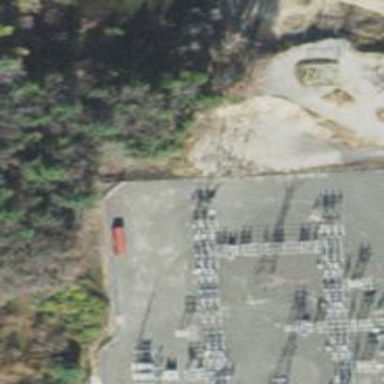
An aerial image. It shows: Switch used for power control.